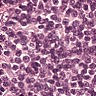
Metastatic tissue present: no